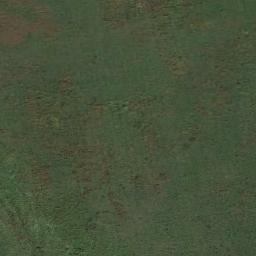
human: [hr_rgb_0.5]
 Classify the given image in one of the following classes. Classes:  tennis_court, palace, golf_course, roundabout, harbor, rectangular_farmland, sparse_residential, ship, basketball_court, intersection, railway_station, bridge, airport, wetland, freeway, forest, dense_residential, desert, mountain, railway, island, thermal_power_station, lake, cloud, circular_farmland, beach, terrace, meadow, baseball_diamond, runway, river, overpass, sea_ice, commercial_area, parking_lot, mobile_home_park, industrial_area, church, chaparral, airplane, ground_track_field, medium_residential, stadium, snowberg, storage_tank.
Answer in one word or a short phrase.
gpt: meadow